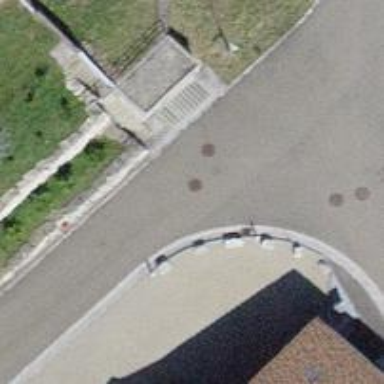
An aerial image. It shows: Road with steps.